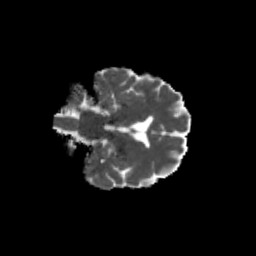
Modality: MD
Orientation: coronal
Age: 61
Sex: male
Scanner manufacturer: siemens
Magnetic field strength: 3 T
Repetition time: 4.71 s
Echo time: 0.0906 s